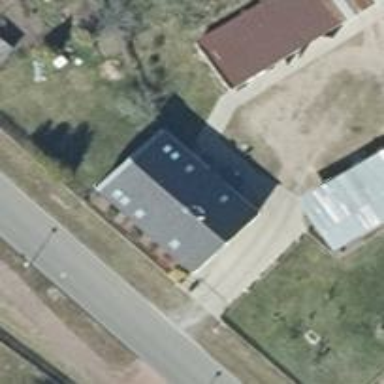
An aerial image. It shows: Black gabled roof house with the roof oriented along the structure.